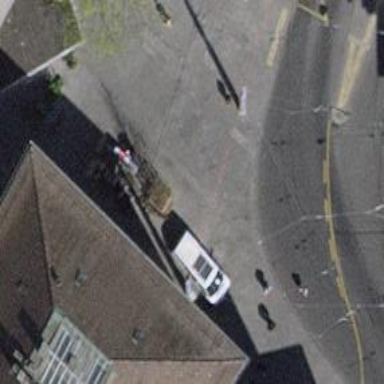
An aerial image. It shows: Bicycle parking area with stands.